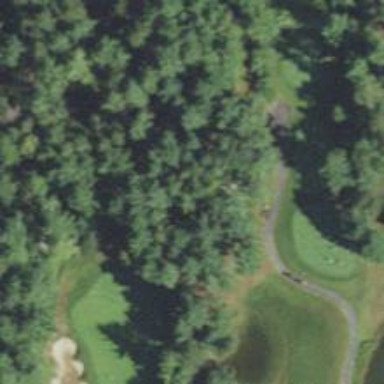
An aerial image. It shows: Service road designated as golf cart path.